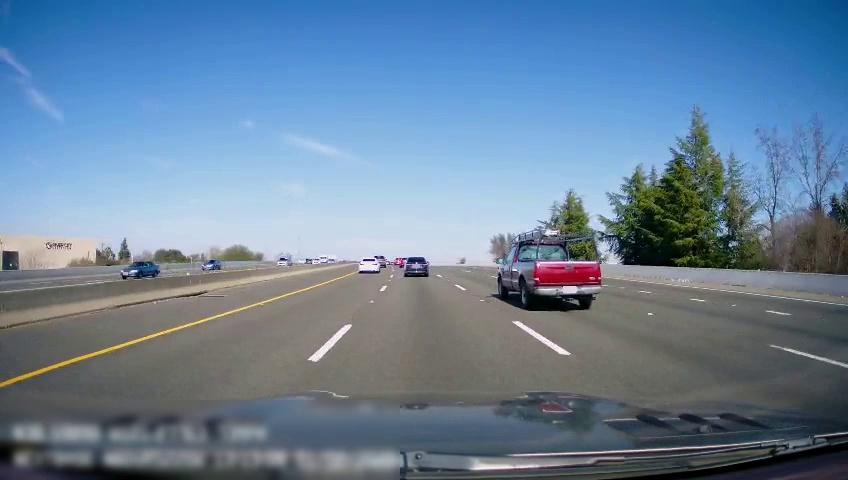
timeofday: Day
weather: Sunny
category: Drivable Space
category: Vehicles | Car
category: Vehicles | Car
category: Vehicles | Car
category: Drivable Space
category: Vehicles | Truck
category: Vehicles | Car
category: Vehicles | SUV
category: Vehicles | Car
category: Vehicles | Car
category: Lanes | Alternate Lane
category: Lanes | Alternate Lane
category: Lanes | Alternate Lane
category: Lanes | Current Lane
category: Lanes | Current Lane
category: Lanes | Alternate Lane